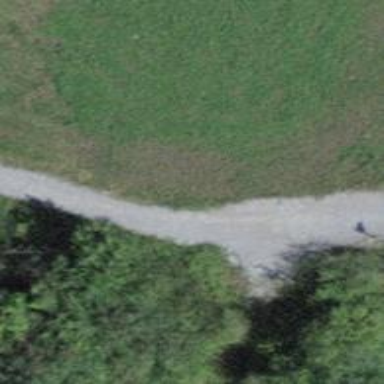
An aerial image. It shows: Footway with gravel surface.